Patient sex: F
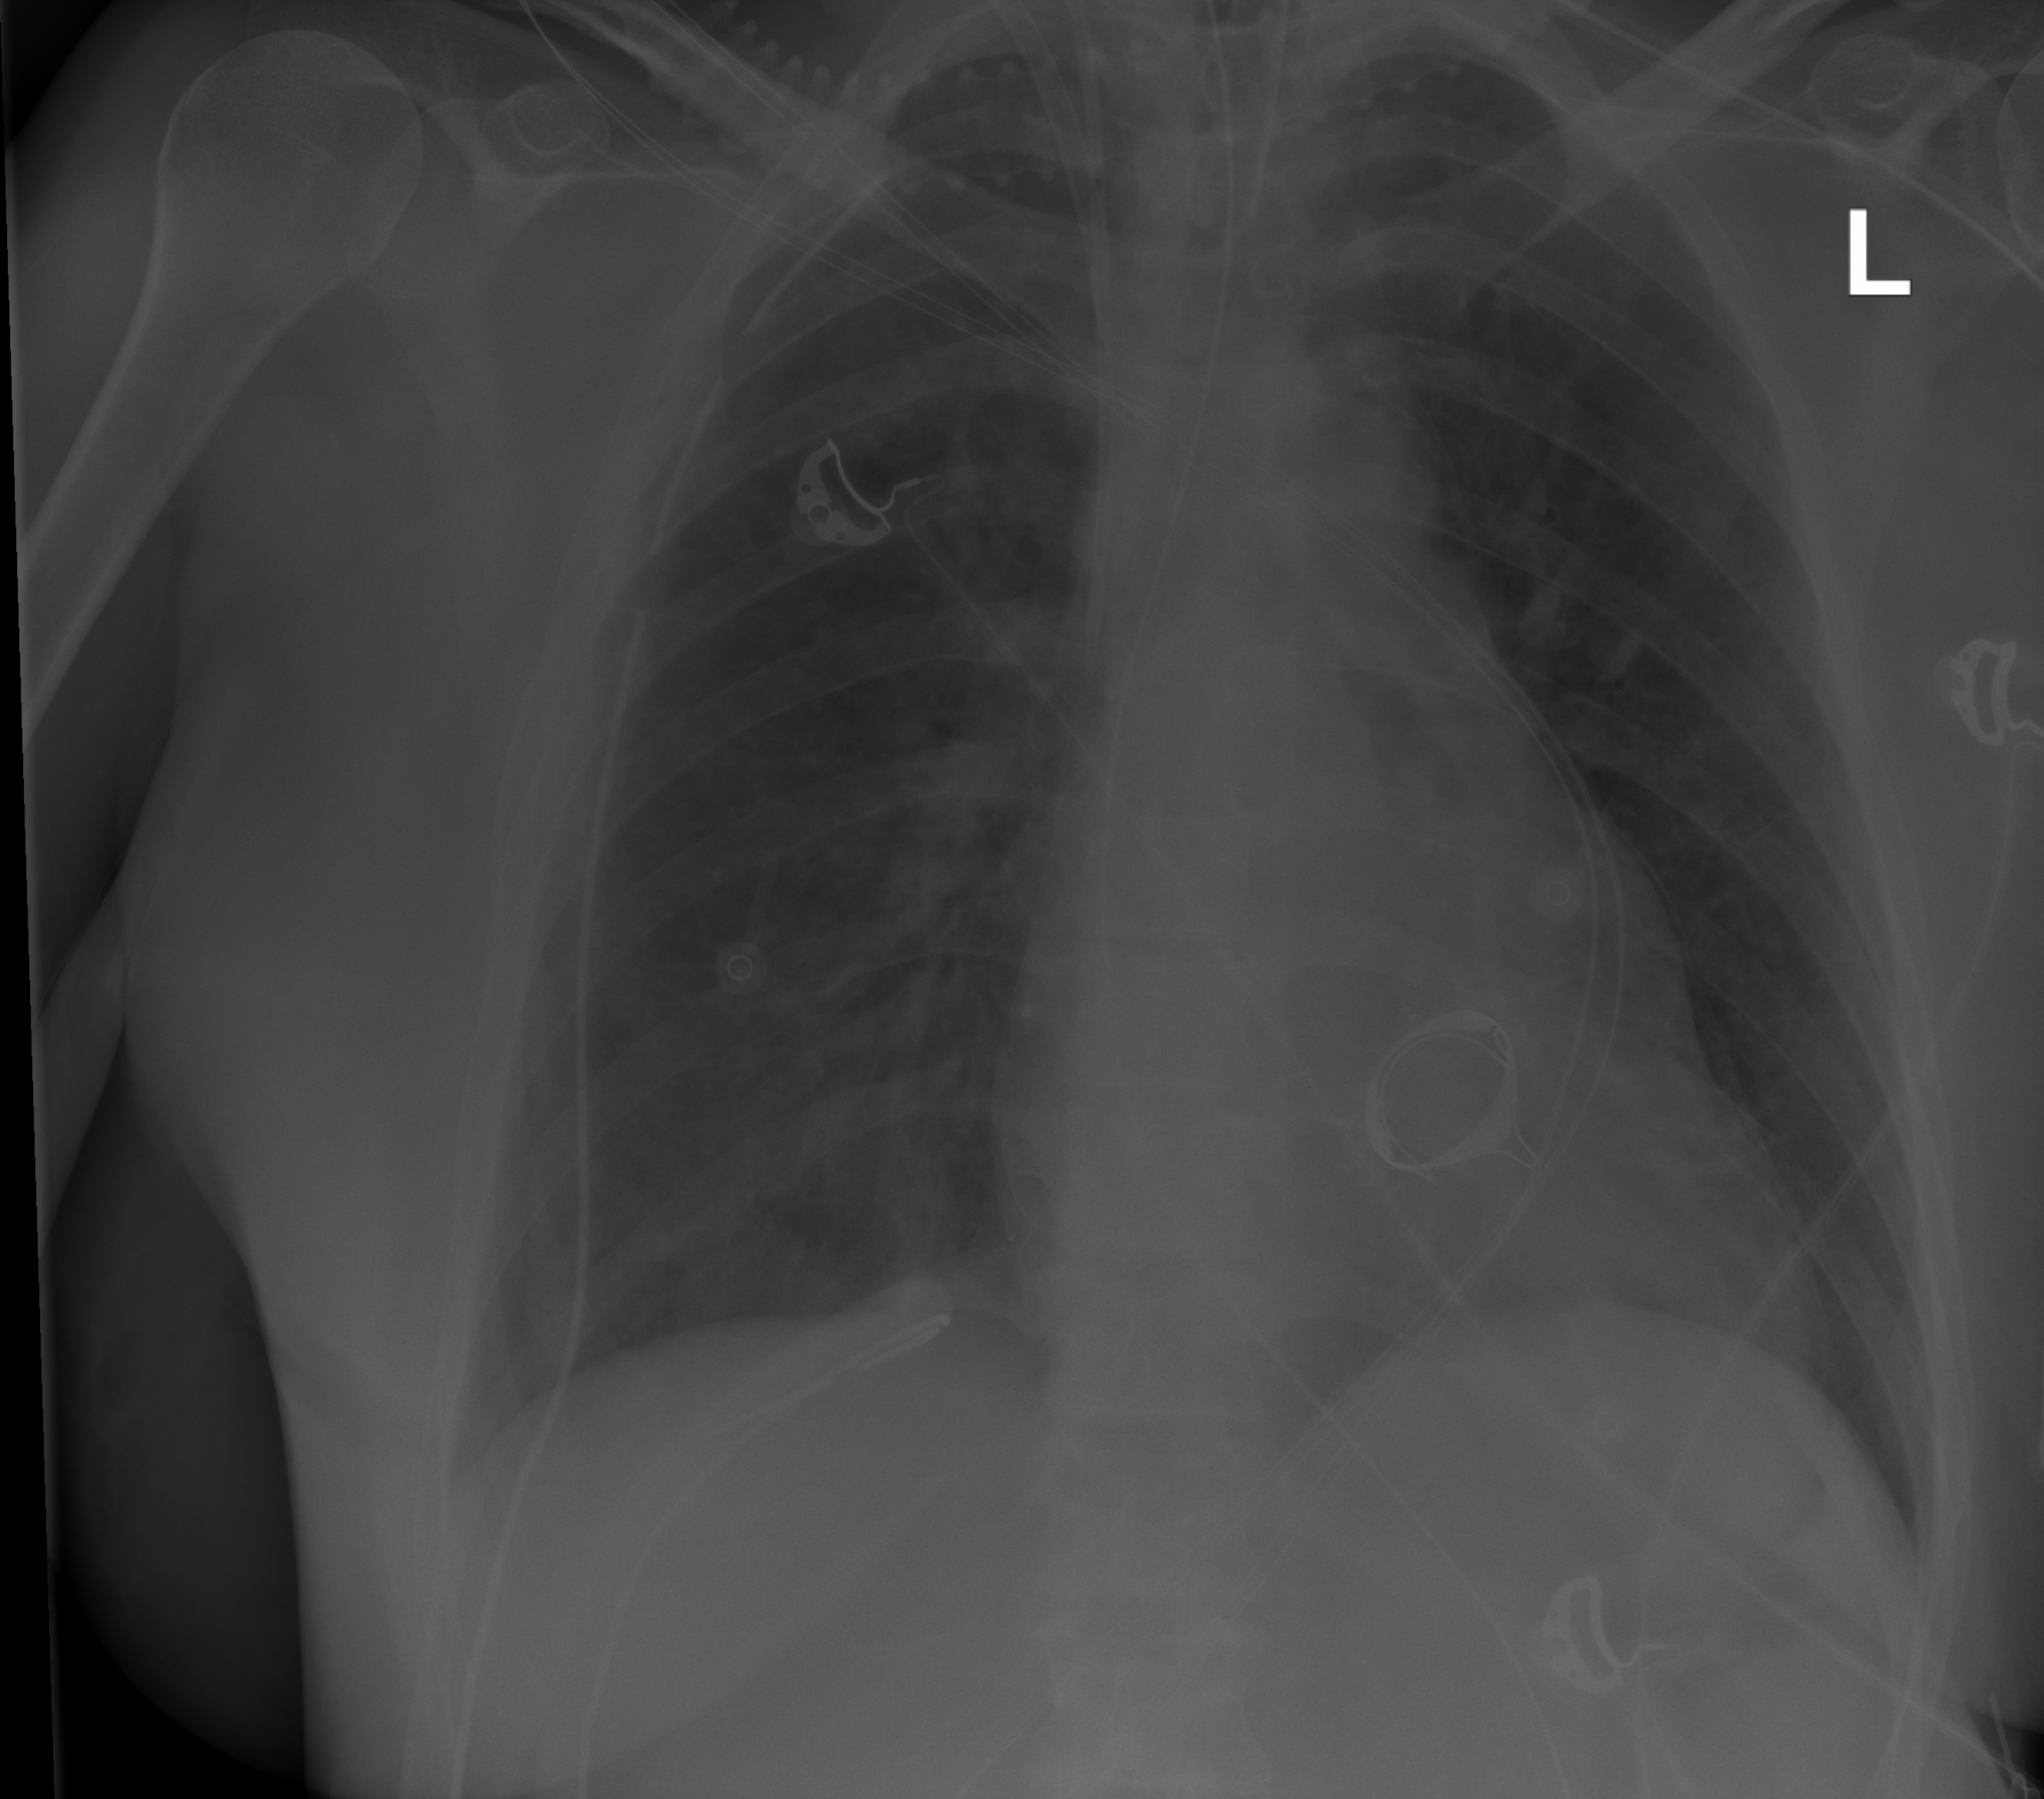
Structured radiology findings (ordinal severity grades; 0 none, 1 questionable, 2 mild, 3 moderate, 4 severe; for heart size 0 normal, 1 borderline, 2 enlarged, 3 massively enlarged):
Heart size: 0
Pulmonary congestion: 2
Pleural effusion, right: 0
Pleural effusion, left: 0
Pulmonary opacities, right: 0
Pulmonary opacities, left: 0
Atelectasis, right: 0
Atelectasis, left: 0